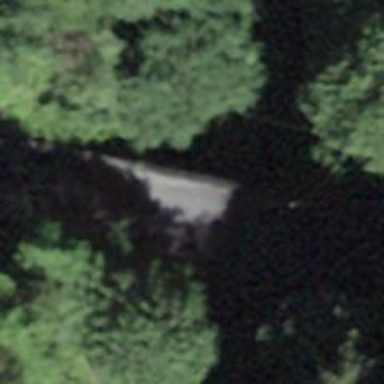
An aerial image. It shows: Unclassified road with asphalt surface is on bridge.